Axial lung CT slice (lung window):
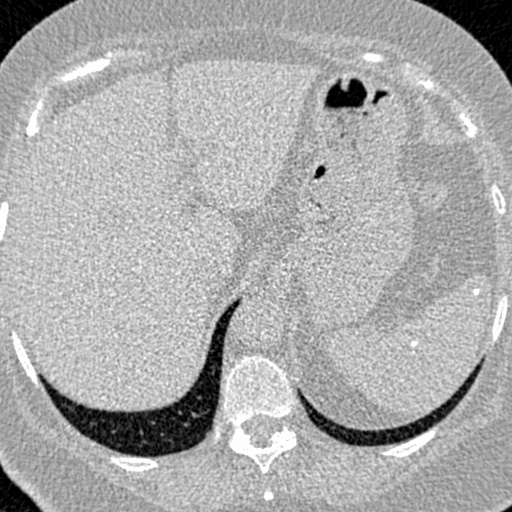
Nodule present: no